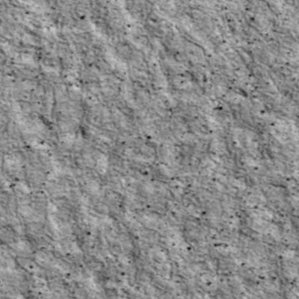
Label: non_frost